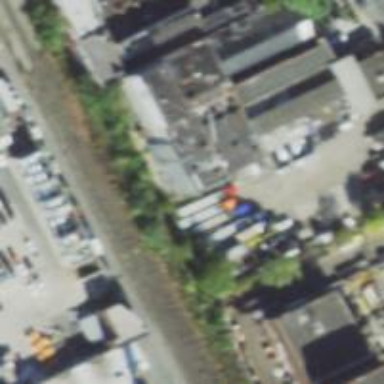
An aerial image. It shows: Railway spur service.